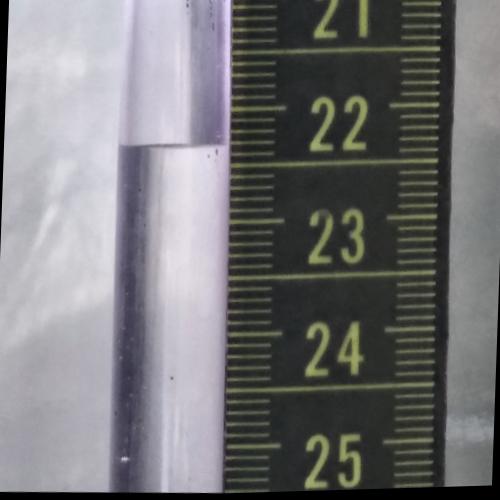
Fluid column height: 22.3 cm